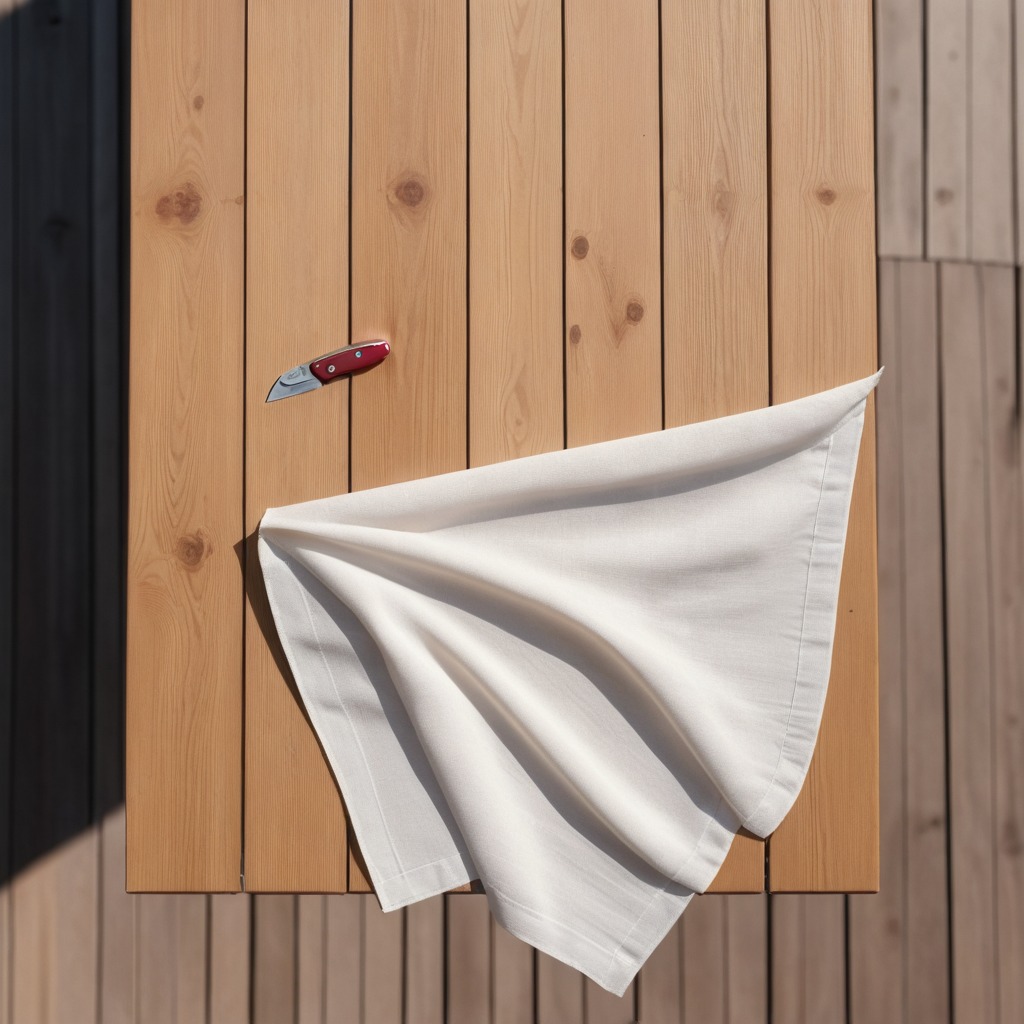
A utility knife lies on the wooden table in the outdoor workshop during daytime bright natural light soft shadows worn but beneath the cloth.